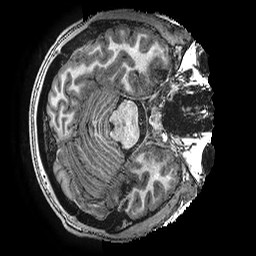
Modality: T1w
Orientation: axial
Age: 17
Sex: male
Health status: ill
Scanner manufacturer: ge
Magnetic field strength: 3 T
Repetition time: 0.00766 s
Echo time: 0.003476 s